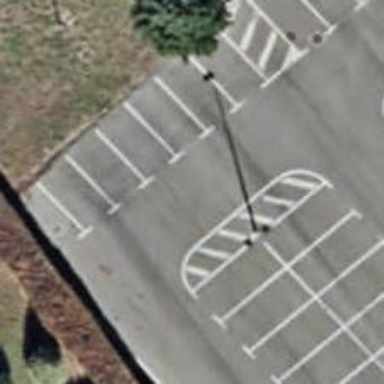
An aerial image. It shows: Road serving as parking aisle.